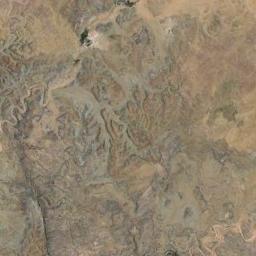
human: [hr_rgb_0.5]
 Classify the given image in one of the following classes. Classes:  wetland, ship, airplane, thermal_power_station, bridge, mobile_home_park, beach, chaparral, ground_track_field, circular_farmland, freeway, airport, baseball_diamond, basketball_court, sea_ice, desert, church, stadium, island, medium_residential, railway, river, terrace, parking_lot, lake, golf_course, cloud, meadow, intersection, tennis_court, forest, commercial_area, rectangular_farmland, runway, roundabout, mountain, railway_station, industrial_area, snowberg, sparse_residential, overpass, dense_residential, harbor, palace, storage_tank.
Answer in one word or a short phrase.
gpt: mountain